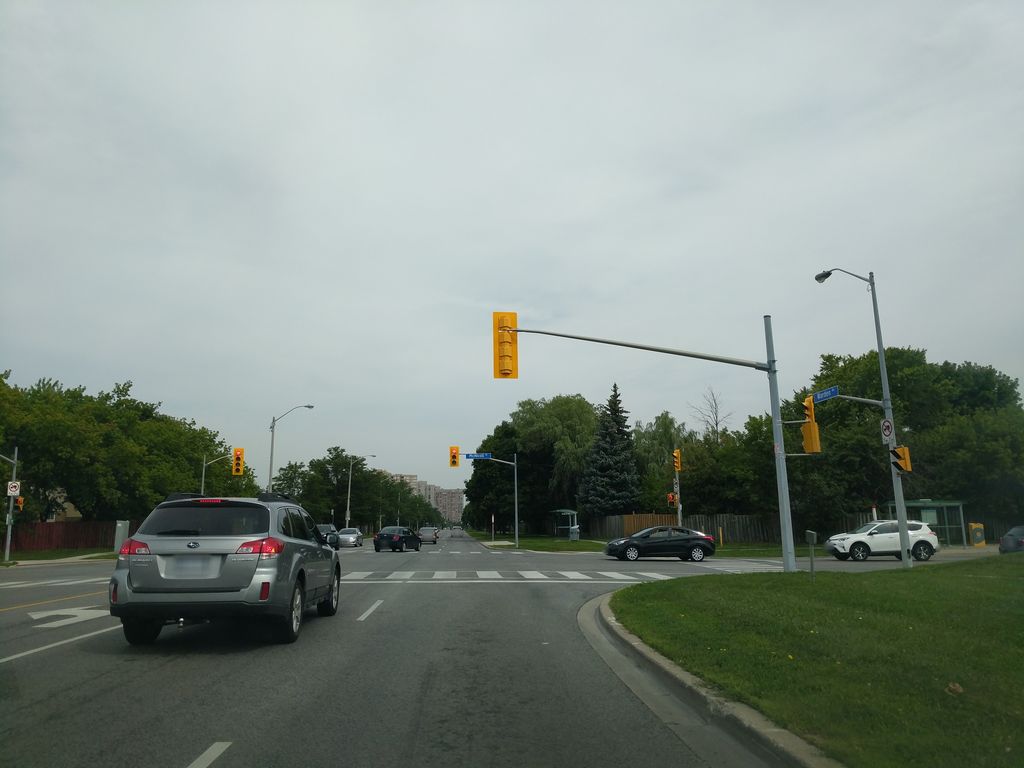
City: toronto